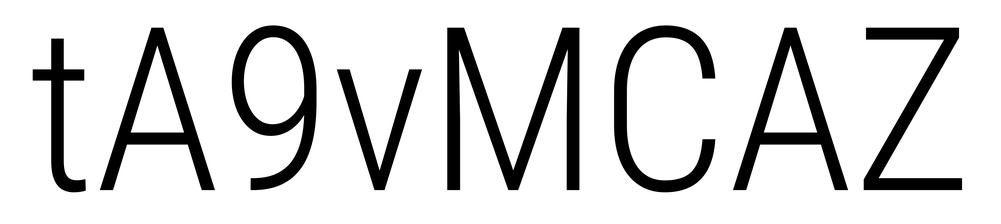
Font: Roboto_Condensed_Light